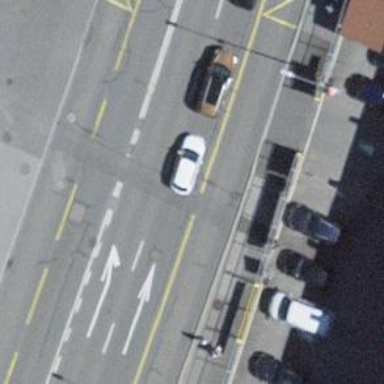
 featuring both sidewalks and advisory cycle lane."